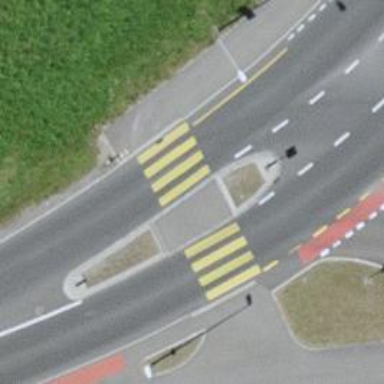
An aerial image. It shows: Uncontrolled zebra crossing with pedestrian island.